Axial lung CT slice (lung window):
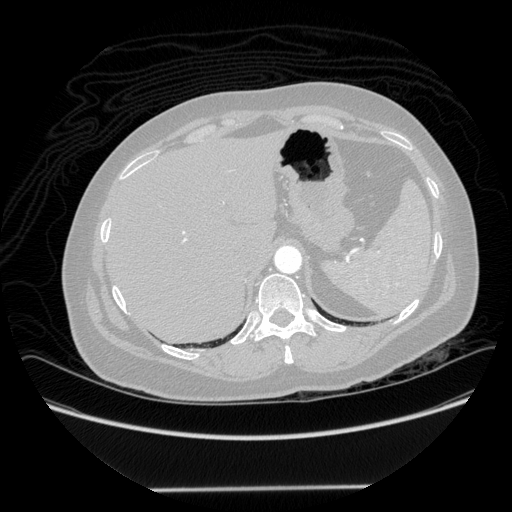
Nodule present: no